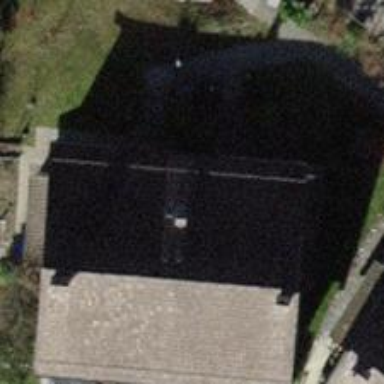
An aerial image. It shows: Semidetached house with gabled roof.